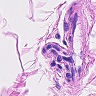
Metastatic tissue present: no